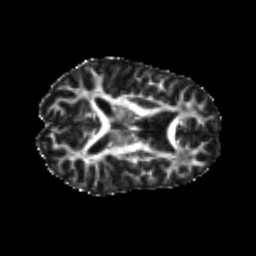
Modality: FA
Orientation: axial
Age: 22
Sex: female
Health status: healthy
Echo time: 0.074 s